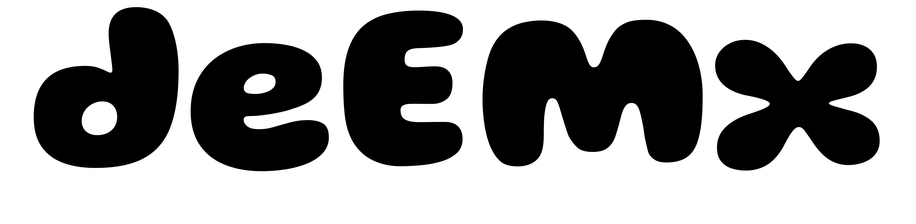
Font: Gluten_ExtraBold